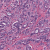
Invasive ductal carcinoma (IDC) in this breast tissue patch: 1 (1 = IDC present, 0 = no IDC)